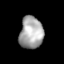
Tissue: skin
Cell type: Epithelial cells
Senescence score: 0.2754
Nuclear area (px): 740
Mean DAPI intensity: 167.711